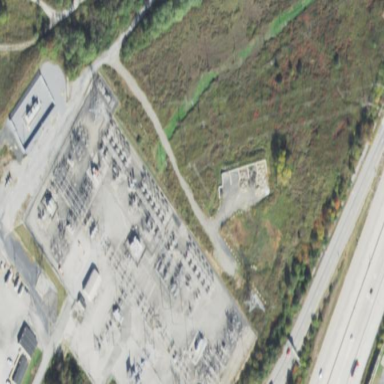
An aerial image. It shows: Outdoor power substation with fence surrounding it. The substation operates at the transmission level.